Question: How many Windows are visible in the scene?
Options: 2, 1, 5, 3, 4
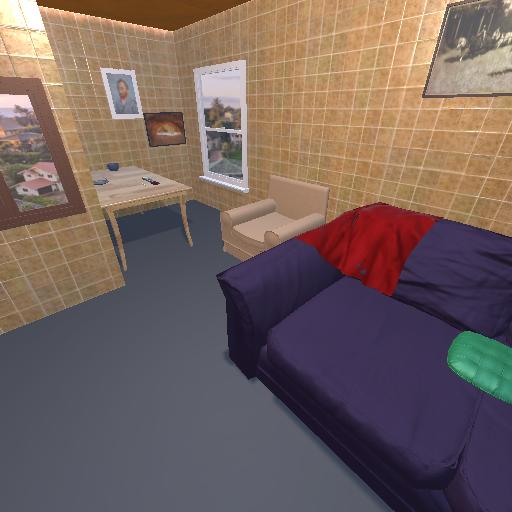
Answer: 2